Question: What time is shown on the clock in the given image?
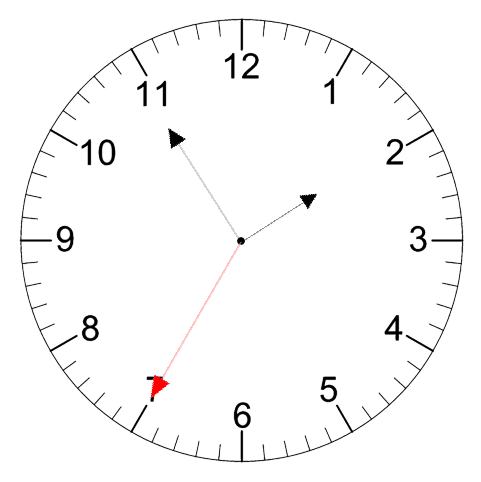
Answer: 01:54:35